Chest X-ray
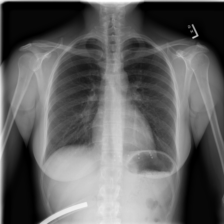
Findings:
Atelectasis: negative
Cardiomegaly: negative
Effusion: negative
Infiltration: negative
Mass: negative
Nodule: negative
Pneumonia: negative
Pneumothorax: negative
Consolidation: negative
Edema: negative
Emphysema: negative
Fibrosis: positive
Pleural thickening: negative
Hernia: negative